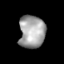
Tissue: skin
Cell type: Epithelial cells
Senescence score: 0.8945
Nuclear area (px): 833
Mean DAPI intensity: 162.831